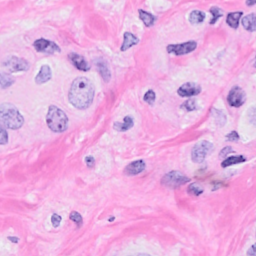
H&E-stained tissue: Breast